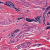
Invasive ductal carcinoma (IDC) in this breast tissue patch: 1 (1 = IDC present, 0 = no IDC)